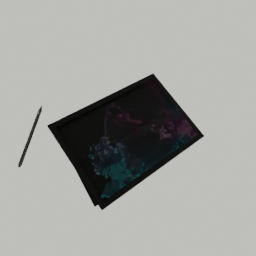
Label: electronics